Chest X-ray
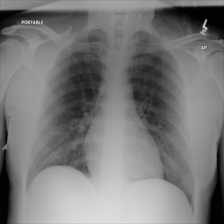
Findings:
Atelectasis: negative
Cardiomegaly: negative
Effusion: negative
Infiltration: negative
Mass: negative
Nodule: negative
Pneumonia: negative
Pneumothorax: negative
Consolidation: negative
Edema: negative
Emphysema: negative
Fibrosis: negative
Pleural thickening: negative
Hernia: negative